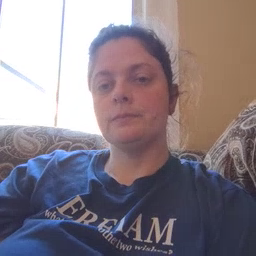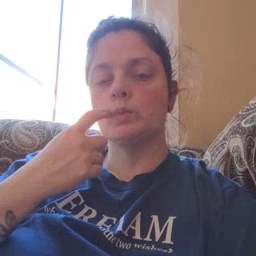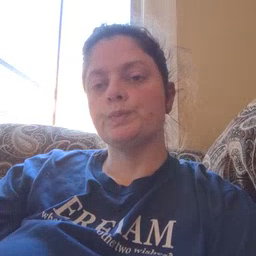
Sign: tooth